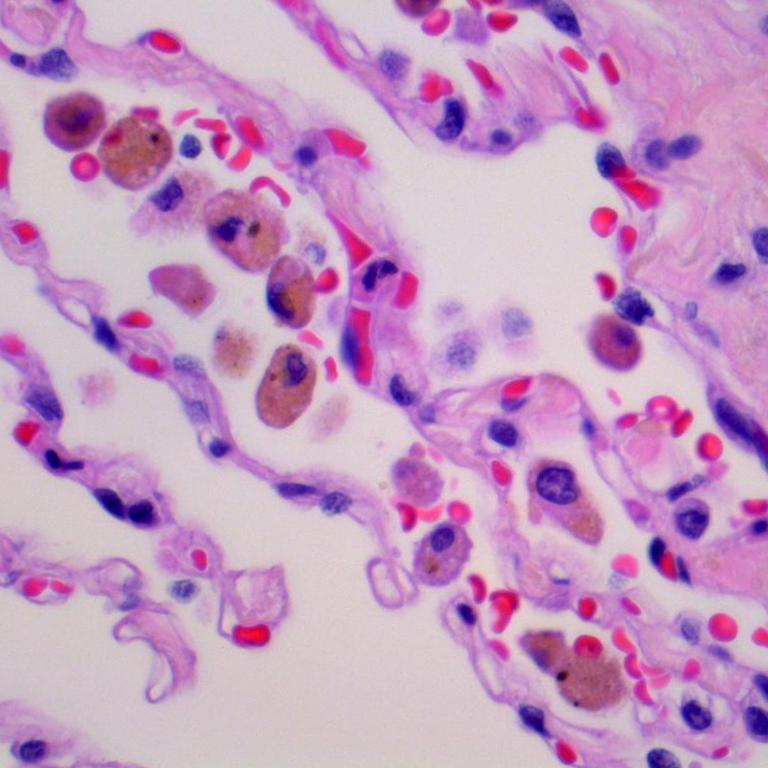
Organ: lung
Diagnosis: benign